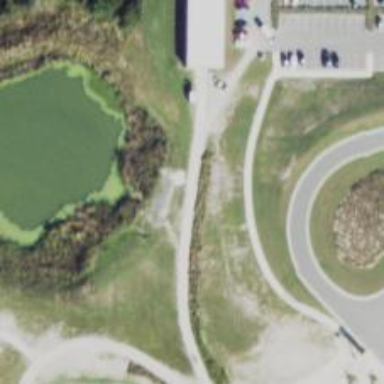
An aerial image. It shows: Path for both road and golf.